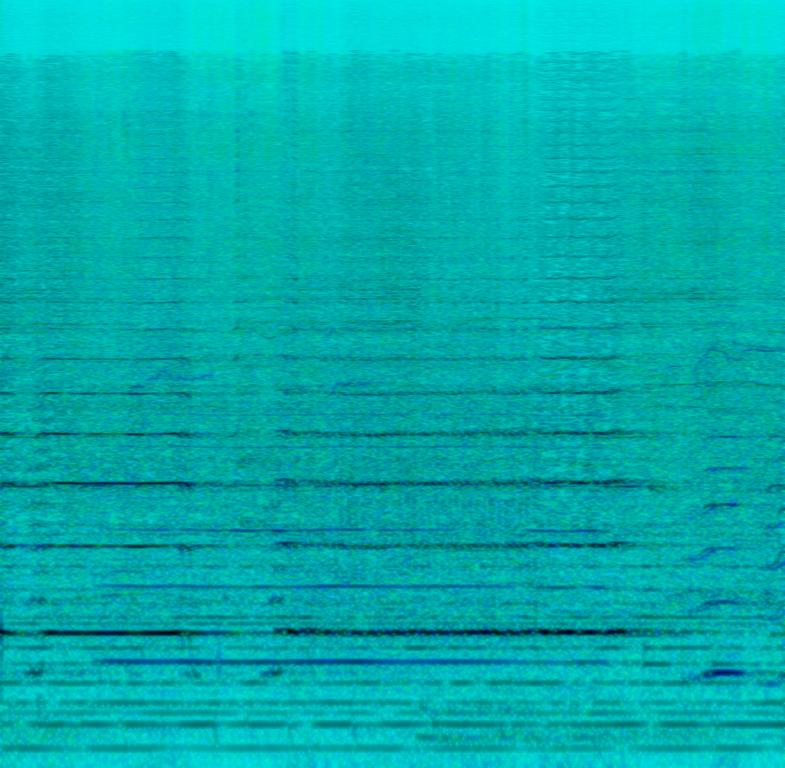
The song is an instrumental. The tempo is medium with traditional horn instruments playing, tambourine percussion, keyboard harmony and cymbal crashes. The song is devotional and spirited. The song has a bad audio quality with ambient crowd noises.